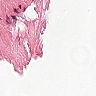
Metastatic tissue present: no